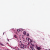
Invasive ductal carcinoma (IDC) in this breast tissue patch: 0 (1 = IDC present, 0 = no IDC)